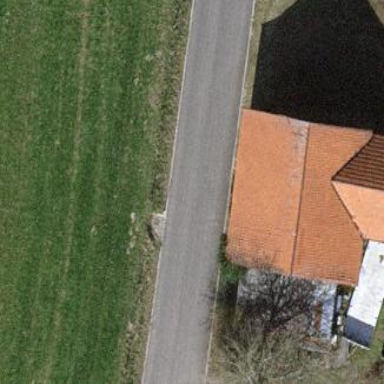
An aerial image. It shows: Farm building.